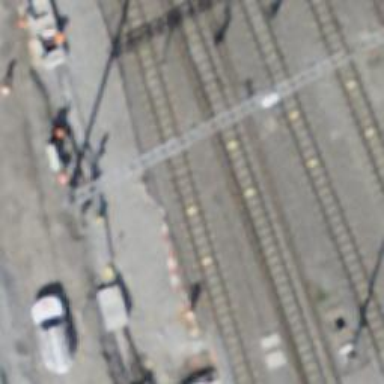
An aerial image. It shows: Railway signal.